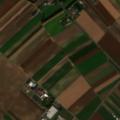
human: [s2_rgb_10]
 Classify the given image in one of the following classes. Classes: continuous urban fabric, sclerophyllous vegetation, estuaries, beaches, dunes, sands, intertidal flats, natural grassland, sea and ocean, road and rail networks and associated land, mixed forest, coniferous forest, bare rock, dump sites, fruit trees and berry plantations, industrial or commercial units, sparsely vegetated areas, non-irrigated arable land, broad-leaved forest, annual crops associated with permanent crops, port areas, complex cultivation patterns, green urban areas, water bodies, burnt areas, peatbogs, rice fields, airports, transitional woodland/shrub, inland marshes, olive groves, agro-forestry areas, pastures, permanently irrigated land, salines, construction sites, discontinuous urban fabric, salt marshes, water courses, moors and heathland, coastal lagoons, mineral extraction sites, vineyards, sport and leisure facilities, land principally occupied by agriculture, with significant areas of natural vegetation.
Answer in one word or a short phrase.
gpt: discontinuous urban fabric, non-irrigated arable land